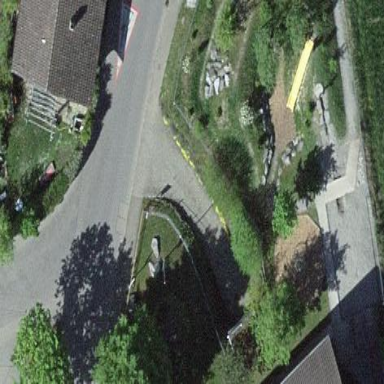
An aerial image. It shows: Playground area for leisure land.